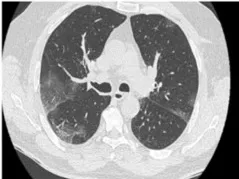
Chest CT scan of COVID-19 pneumonia (first chest CT scan). Axial sections of the chest CT scan at different levels show bilateral ground-glass opacities and consolidation images that are bilateral, subpleural, and located mainly in posterior regions (A-C).
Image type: radiology (ct)